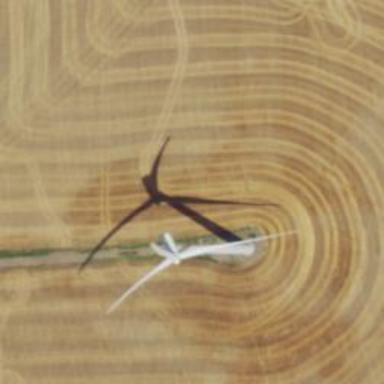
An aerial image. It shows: Wind generator powered by horizontal-axis wind turbine.